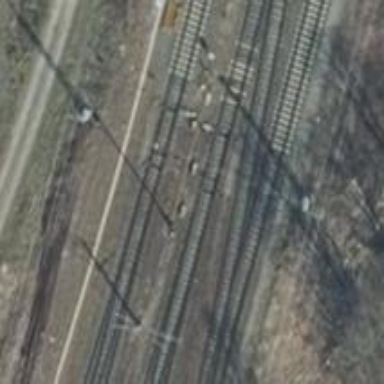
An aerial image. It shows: Railway with electrified contact lines.